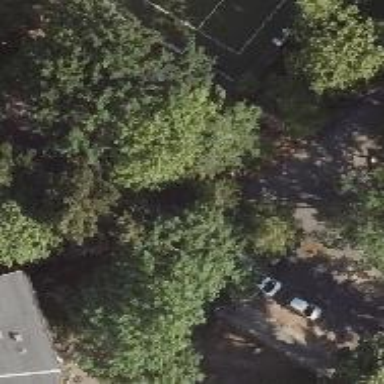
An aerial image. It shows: Avenue of deciduous broadleaved trees.